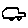
Label: car